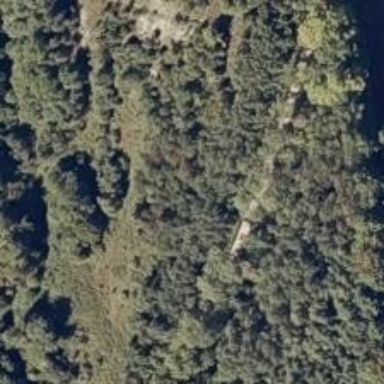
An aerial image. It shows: Abandoned railway alongside residential road.